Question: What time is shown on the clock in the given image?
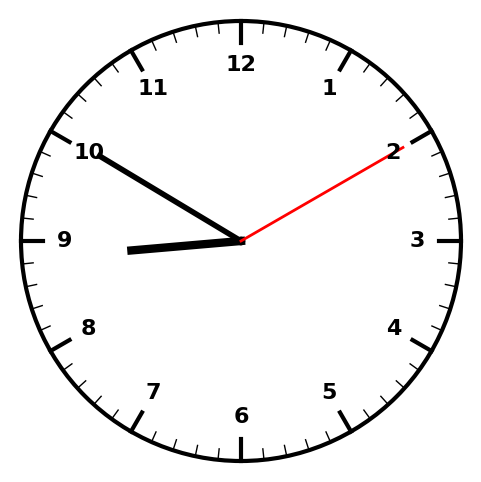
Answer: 08:50:10